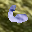
Label: 6